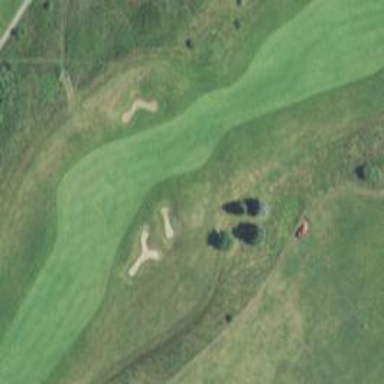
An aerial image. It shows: Golf hole.